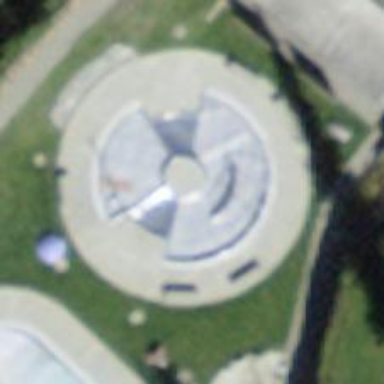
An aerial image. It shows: Swimming pool within leisure land area designed for swimming activities.